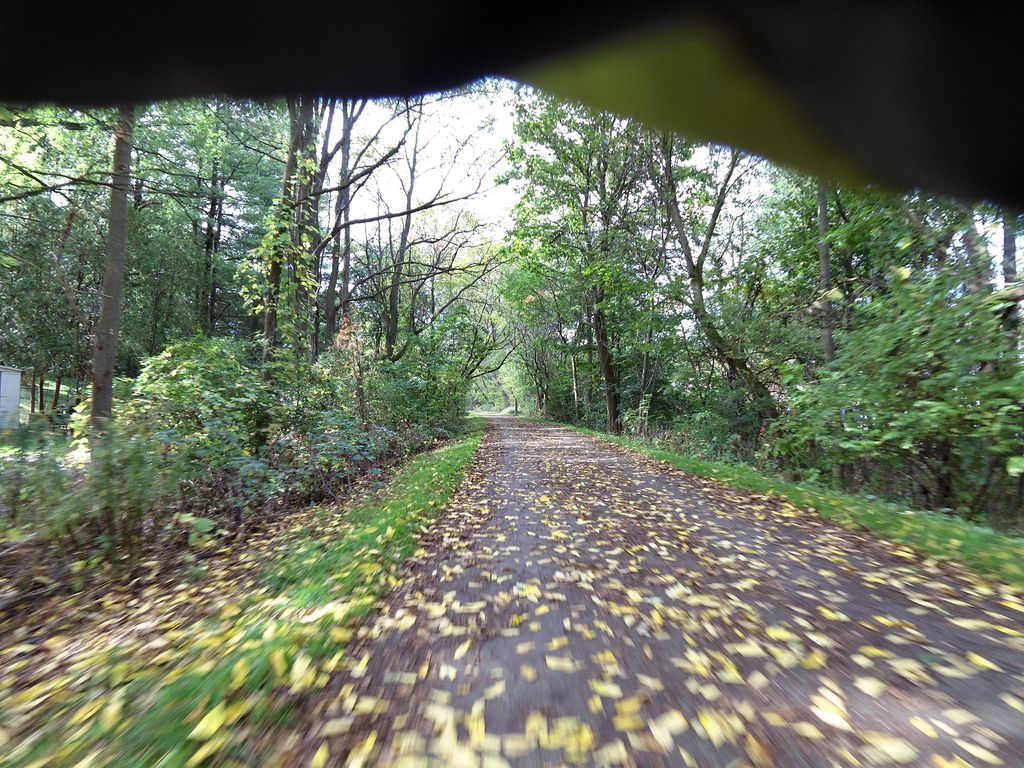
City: hamilton